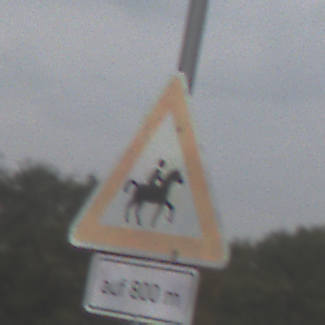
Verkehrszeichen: ReiterLinks
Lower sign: LaengeEinerStrecke5
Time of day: MorningAfternoon
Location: Outdoor (Nature)
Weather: Overcast
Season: NotSpecified
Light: Natural